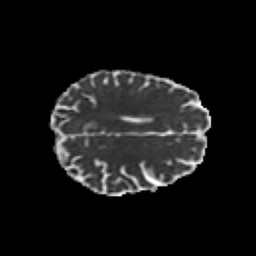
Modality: MD
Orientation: axial
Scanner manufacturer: siemens
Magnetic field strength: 3 T
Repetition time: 6.8 s
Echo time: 0.093 s